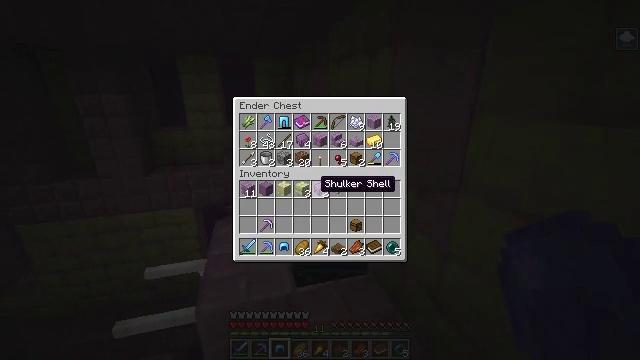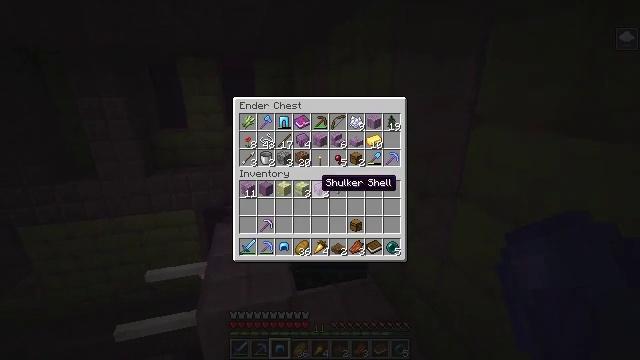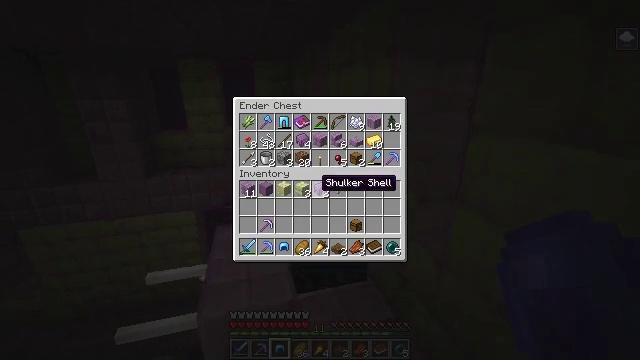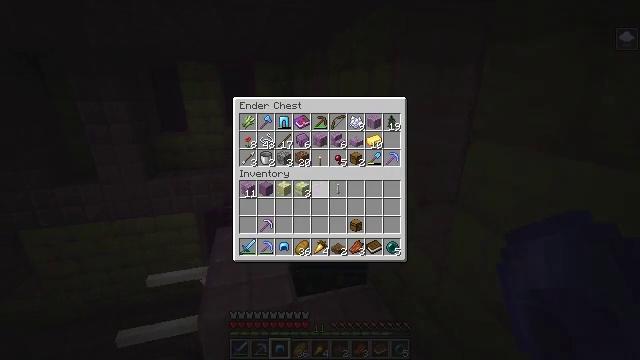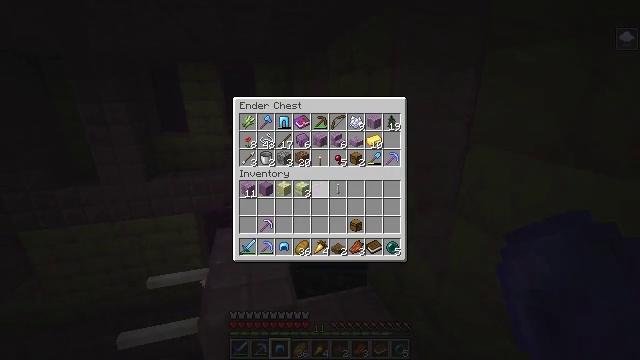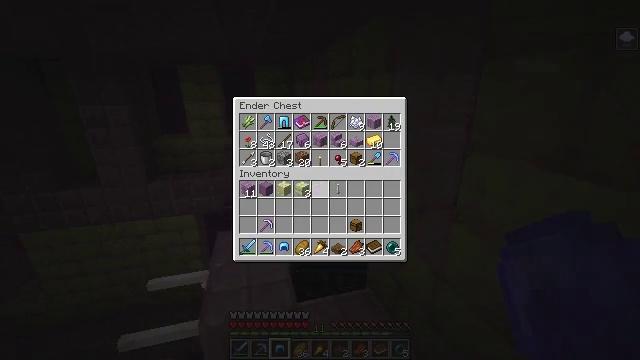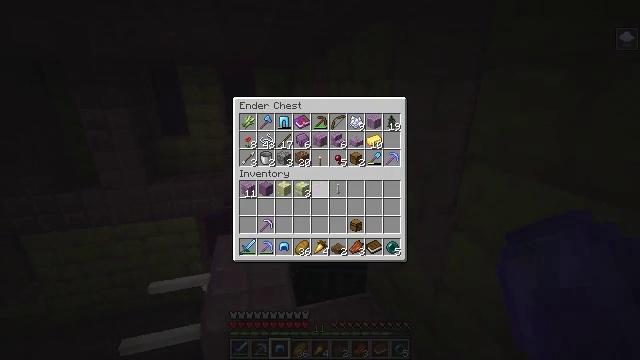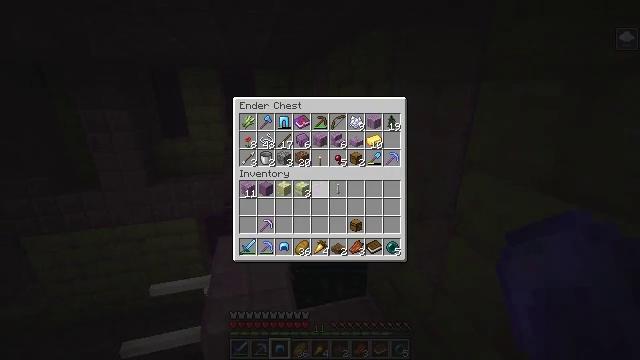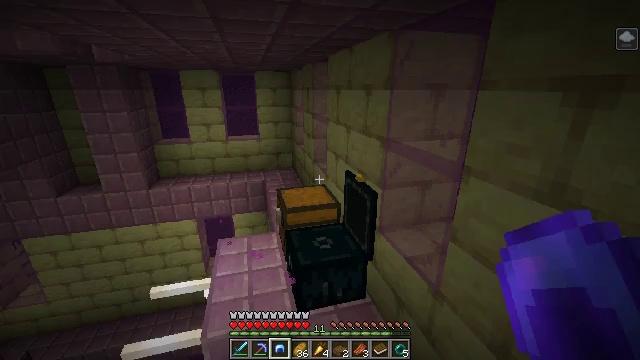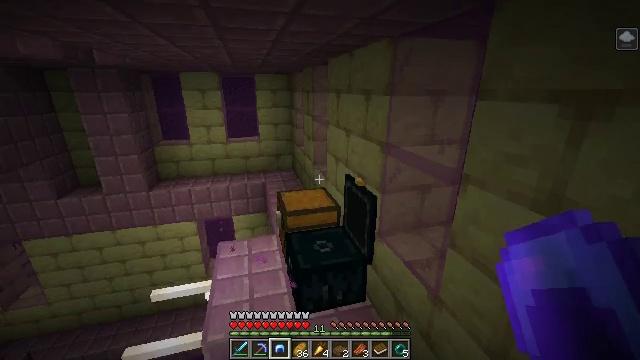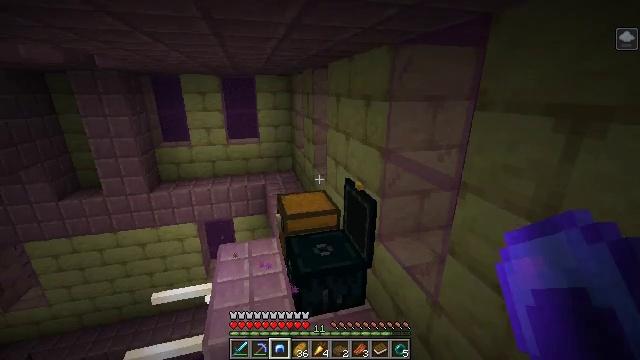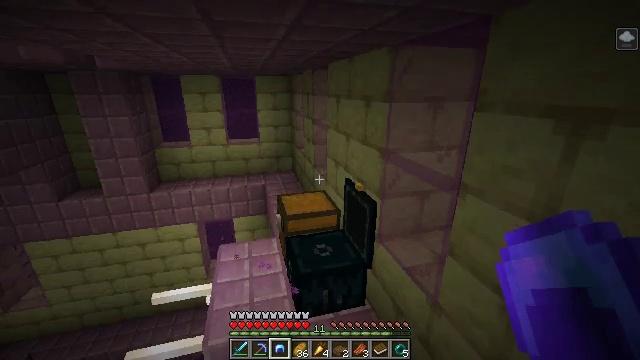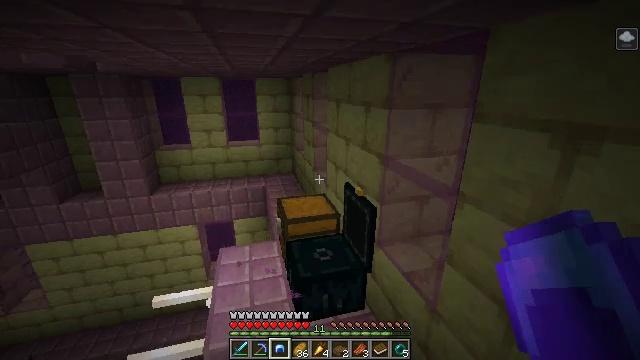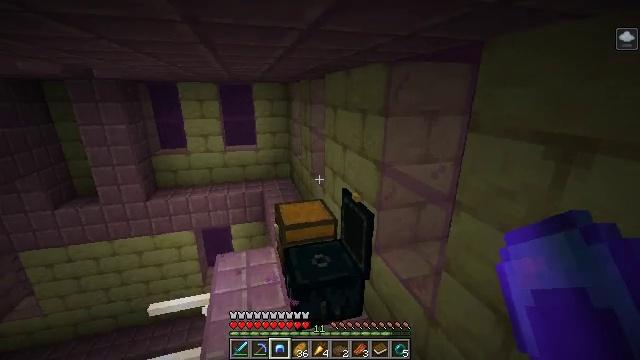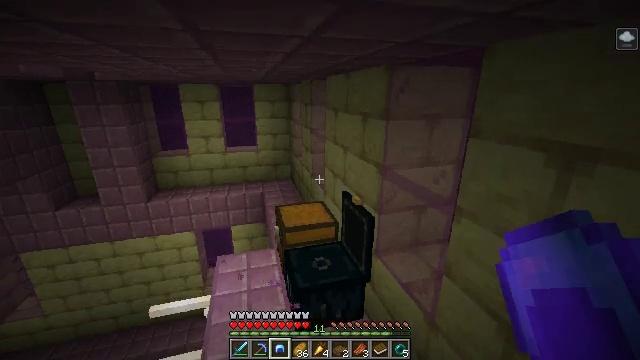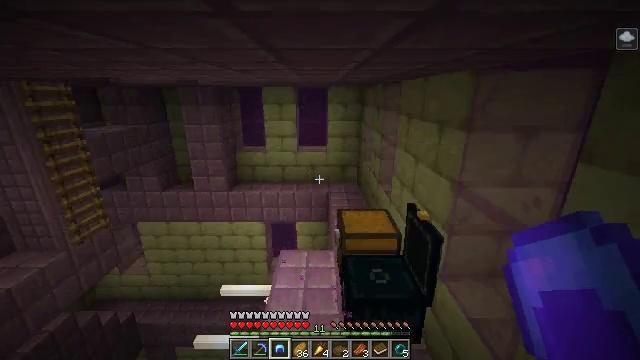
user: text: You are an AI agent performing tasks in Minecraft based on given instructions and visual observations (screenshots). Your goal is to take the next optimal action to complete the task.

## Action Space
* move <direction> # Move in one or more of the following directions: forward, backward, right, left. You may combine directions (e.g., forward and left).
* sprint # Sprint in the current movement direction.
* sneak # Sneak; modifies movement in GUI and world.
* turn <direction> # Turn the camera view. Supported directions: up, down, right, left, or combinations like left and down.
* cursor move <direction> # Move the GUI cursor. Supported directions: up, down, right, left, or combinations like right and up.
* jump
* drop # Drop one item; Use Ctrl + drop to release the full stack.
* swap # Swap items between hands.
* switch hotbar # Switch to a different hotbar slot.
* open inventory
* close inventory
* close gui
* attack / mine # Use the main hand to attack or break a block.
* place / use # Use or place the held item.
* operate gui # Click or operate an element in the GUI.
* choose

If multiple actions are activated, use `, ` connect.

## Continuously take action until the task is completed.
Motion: motion action
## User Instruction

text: Use a pickaxe to gather the ender chest.
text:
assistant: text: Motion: sneak
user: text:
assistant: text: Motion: sneak
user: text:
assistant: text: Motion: sneak, operate gui
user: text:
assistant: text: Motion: sneak, operate gui
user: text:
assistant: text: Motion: sneak, operate gui
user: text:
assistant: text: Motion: sneak
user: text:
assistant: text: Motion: sneak
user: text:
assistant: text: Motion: sneak
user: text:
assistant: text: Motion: close gui
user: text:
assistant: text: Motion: open inventory
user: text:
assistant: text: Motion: open inventory
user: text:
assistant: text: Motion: no_op
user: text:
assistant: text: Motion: move forward
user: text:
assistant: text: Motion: move forward and move right
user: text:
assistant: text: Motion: move forward and move right, turn left
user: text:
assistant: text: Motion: move forward and move right, turn left and up
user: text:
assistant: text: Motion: move forward and move right, turn left and up
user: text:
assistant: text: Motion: move forward and move right, turn left and up
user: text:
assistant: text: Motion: move forward and move right, turn right and up
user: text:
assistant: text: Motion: no_op
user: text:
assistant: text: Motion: no_op
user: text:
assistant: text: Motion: no_op
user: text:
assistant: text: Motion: turn right and up
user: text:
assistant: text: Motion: no_op
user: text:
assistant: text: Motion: no_op
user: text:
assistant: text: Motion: turn left and down
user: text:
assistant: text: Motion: turn left and down
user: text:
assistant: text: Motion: turn left and down
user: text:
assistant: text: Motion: turn left and down
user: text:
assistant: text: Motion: turn left